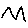
Label: zigzag